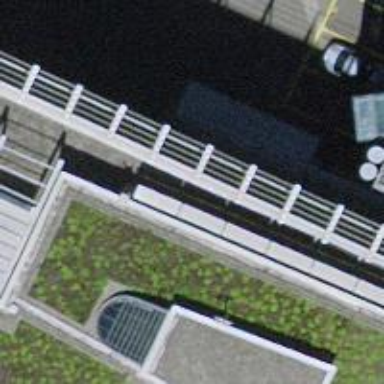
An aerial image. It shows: Government office.